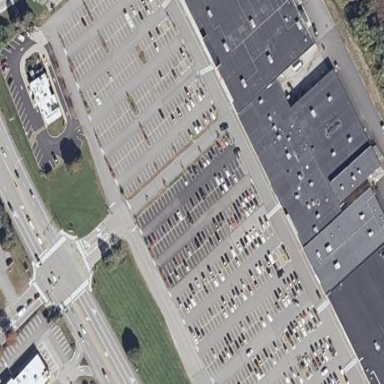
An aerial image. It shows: Parking area.